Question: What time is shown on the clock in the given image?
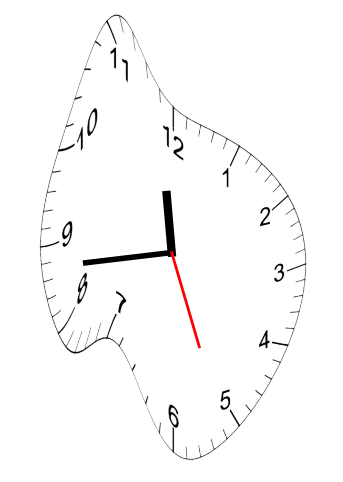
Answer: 11:43:26